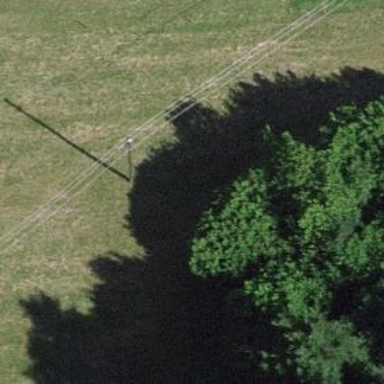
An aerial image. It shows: Utility pole as the man-made structure.